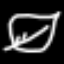
Label: leaf